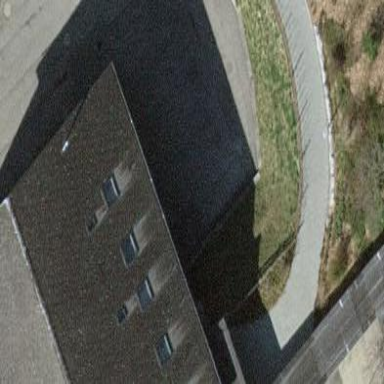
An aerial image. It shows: School building.